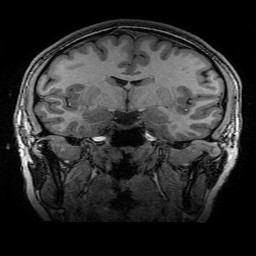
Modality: T1w
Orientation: sagittal
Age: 18
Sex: female
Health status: healthy